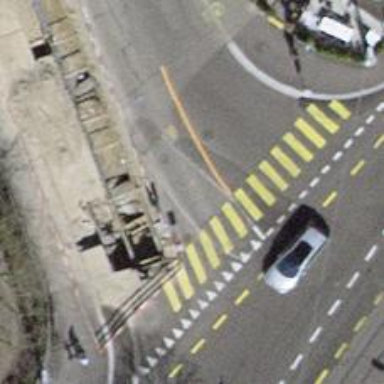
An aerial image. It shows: Uncontrolled zebra crossing with island. The crossing is marked with zebra stripes.